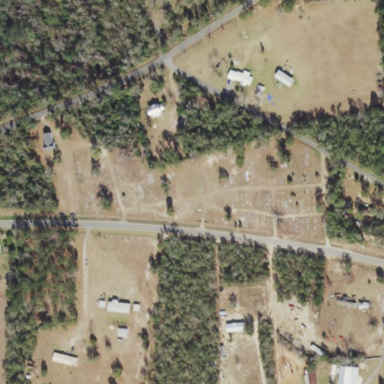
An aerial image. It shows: Cemetery.